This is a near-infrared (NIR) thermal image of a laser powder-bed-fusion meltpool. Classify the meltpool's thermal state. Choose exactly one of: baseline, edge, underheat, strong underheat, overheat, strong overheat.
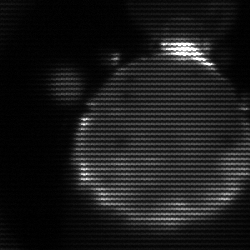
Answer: edge